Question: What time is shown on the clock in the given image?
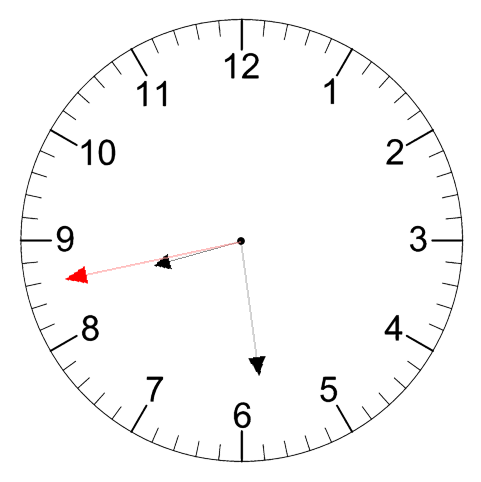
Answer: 08:28:43